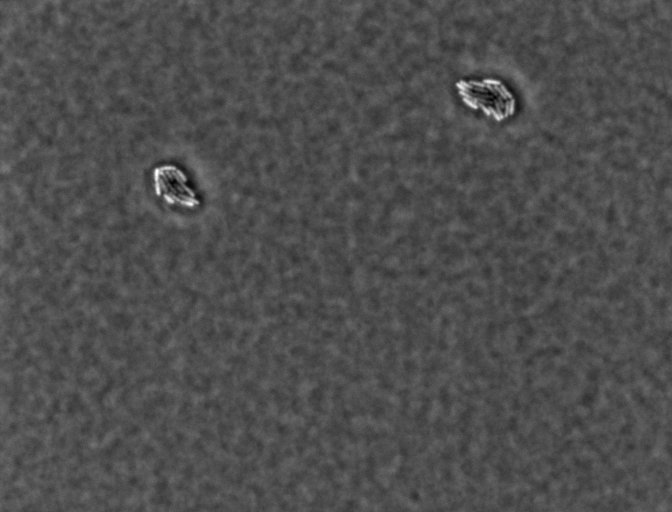
Salmonella enterica Typhimurium